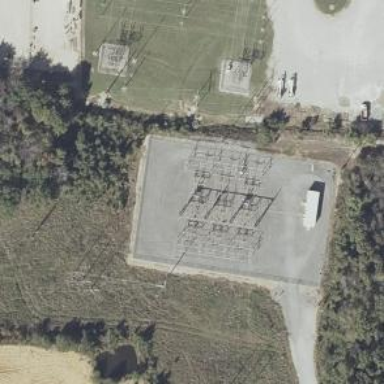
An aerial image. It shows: Switch for power supply.